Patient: sex F, age 77
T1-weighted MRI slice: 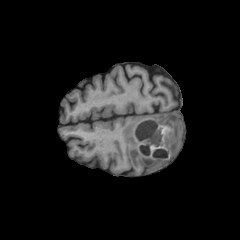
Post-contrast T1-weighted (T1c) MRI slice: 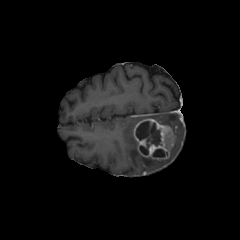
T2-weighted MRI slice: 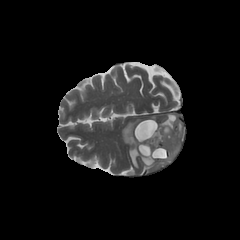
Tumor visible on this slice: yes
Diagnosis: Glioblastoma, IDH-wildtype
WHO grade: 4